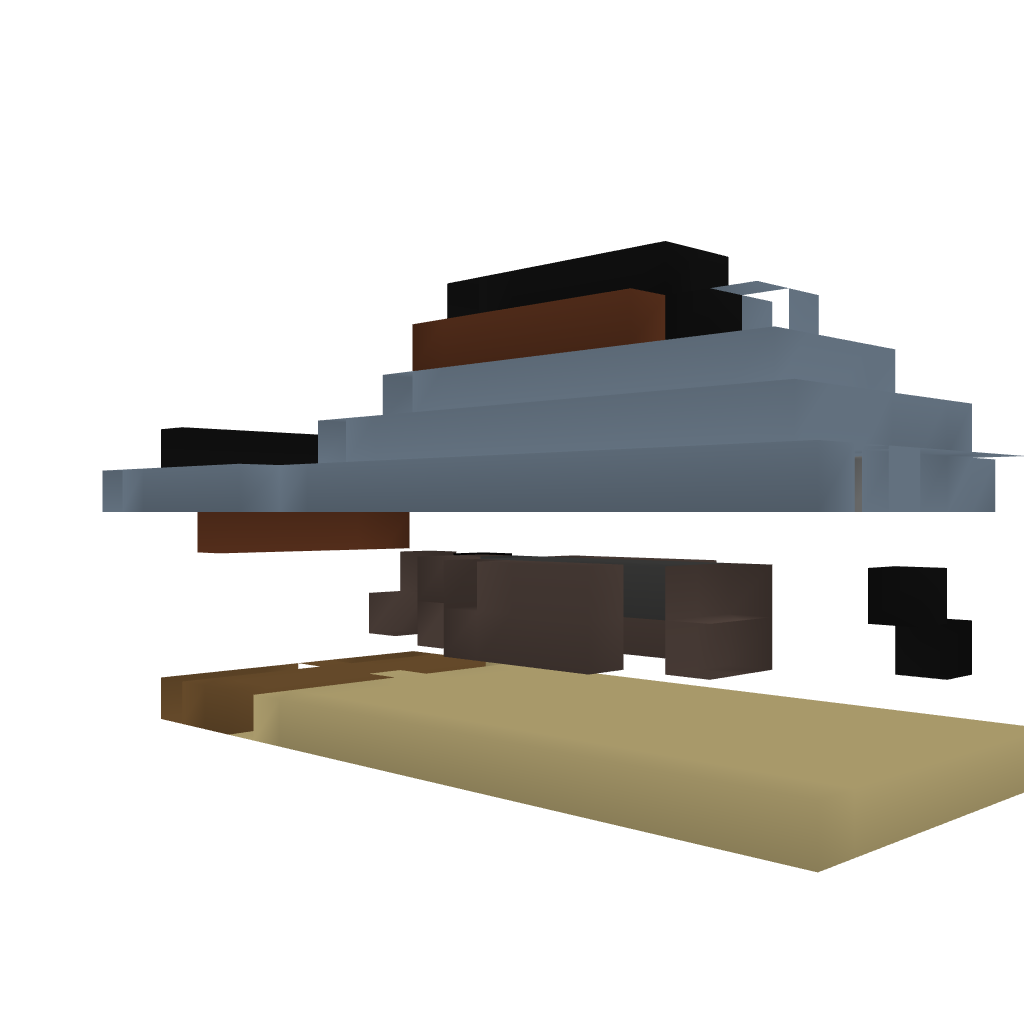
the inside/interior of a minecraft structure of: Small Shop with Redstone Lighting